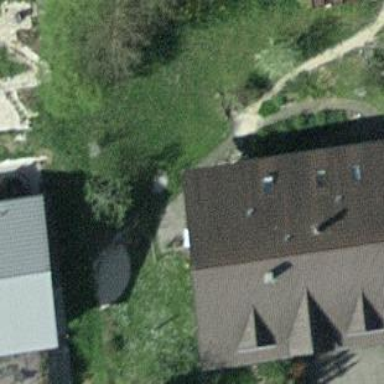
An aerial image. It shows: Residential building.